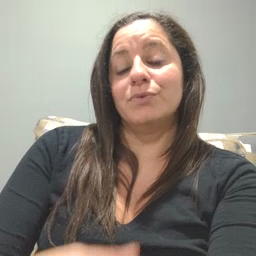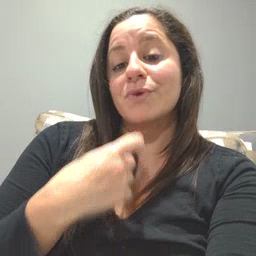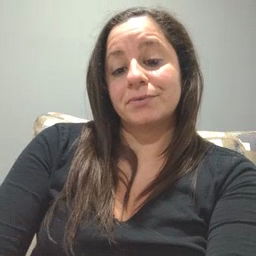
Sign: red